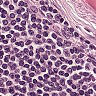
Metastatic tissue present: no